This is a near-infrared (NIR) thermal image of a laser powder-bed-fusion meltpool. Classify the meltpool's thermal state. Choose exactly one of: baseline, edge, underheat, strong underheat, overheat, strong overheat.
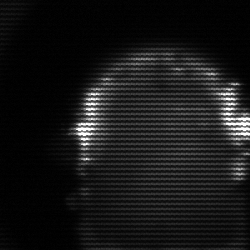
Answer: baseline